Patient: sex M, age 57
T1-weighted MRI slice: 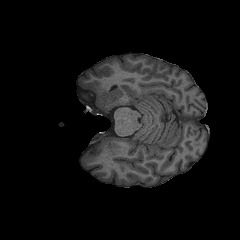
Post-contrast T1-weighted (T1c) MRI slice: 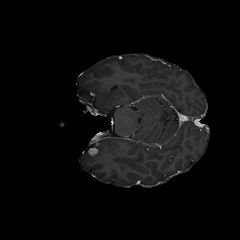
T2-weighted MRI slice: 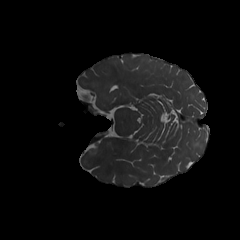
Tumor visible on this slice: yes
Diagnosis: Glioblastoma, IDH-wildtype
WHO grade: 4